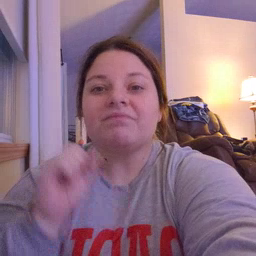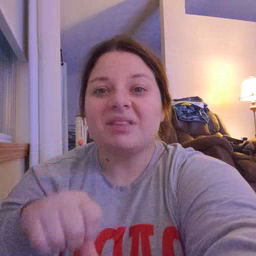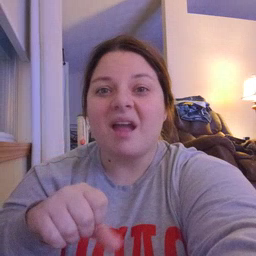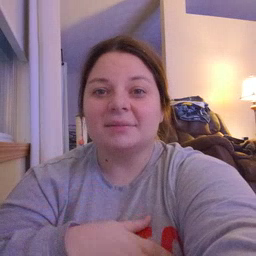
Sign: can